Question: My problem is a bit similar with as in <URL>, but my data structure is a bit different.
Instead of data like this
'''
['Year', 'Sales', 'Expenses' , 'Other'],
['2004', 1000, 400 , 232 ],
['2005', 1170, 460 , 421 ],
'''
my data is like this:

I have done the add column part.
'''
var keys = Object.keys(columnsIn);
var last = keys[keys.length - 1];
// in this case the first column is of type 'string'.
dataTable.addColumn('string', last); //get last key as ESN will be in last column.
// all other columns are of type 'number'.
for (var i = 0; i < numCols-1; i++){
dataTable.addColumn('number', keys[i]);
}
'''
I am having difficulties with add row.
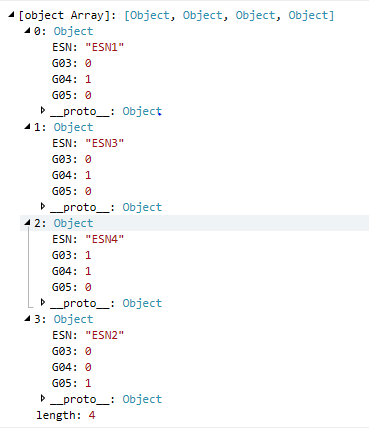
Answer: You could convert array of objects to a 2D array using <URL>:
'''
const data = [{ESN:"ESN4",G03:1},{ESN:"ESN3",G03:2}];
const arr2d = data.reduce((arr,obj)=>(arr.push(Object.values(obj)),arr),[["ESN","G03"]]);
console.info(arr2d)
'''